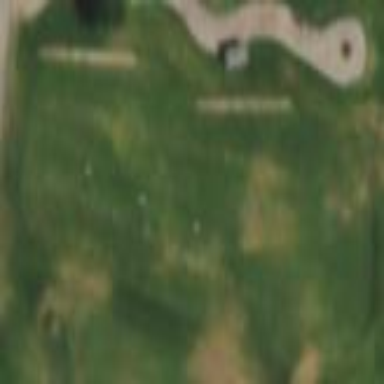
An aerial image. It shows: Grass area designated as golf tee.